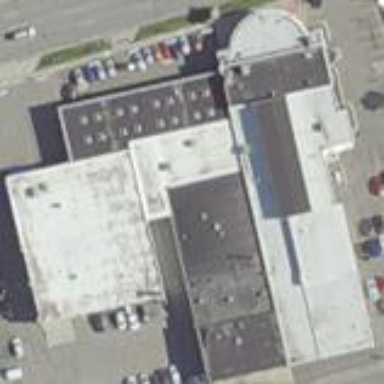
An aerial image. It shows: Commercial building with car shop.